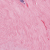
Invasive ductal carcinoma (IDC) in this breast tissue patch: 1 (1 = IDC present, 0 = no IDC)